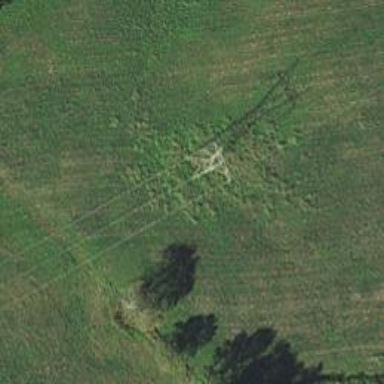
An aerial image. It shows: Power tower.